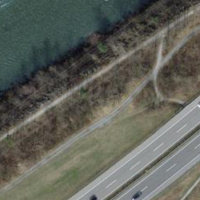
EUNIS habitat code: 57
Species observed at this site:
Tanacetum parthenium